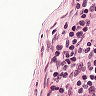
Metastatic tissue present: no